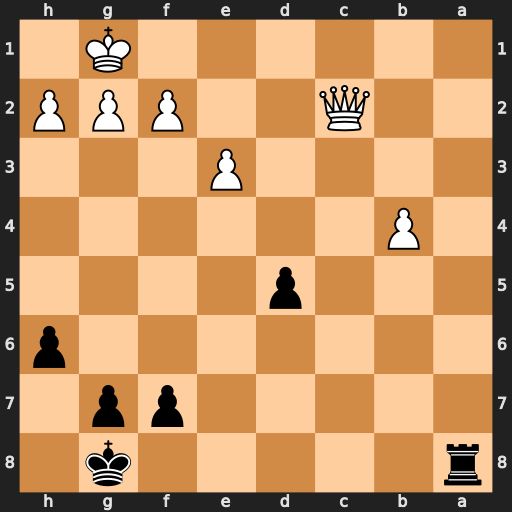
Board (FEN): r5k1/5pp1/7p/3p4/1P6/4P3/2Q2PPP/6K1
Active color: b
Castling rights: -
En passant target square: -
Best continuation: Ra1+ Qb1 Rxb1#